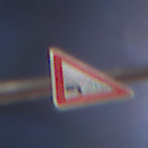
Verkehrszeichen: SplittSchotter
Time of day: Night
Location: Outdoor (Urban)
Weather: PartlyCloudy
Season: NotSpecified
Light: Artificial